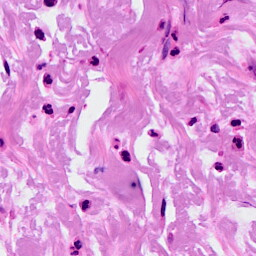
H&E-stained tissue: Breast